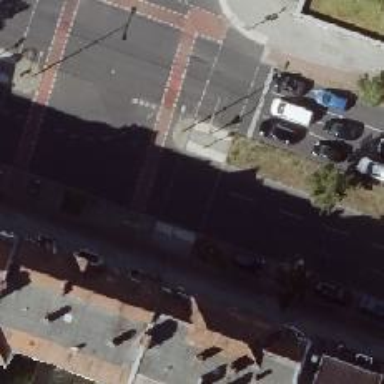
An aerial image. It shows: Crossing with traffic signals.